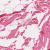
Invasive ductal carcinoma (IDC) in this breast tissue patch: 0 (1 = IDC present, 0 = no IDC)